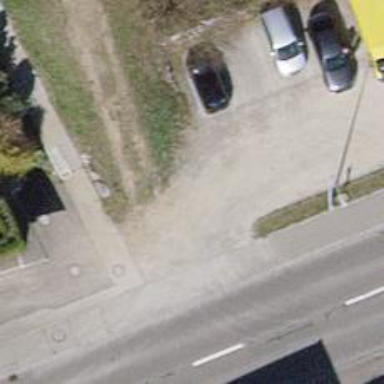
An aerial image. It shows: Bus stop with platform for public transport.